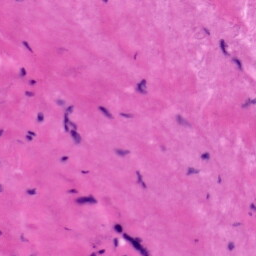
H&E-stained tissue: Tonsil